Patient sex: M
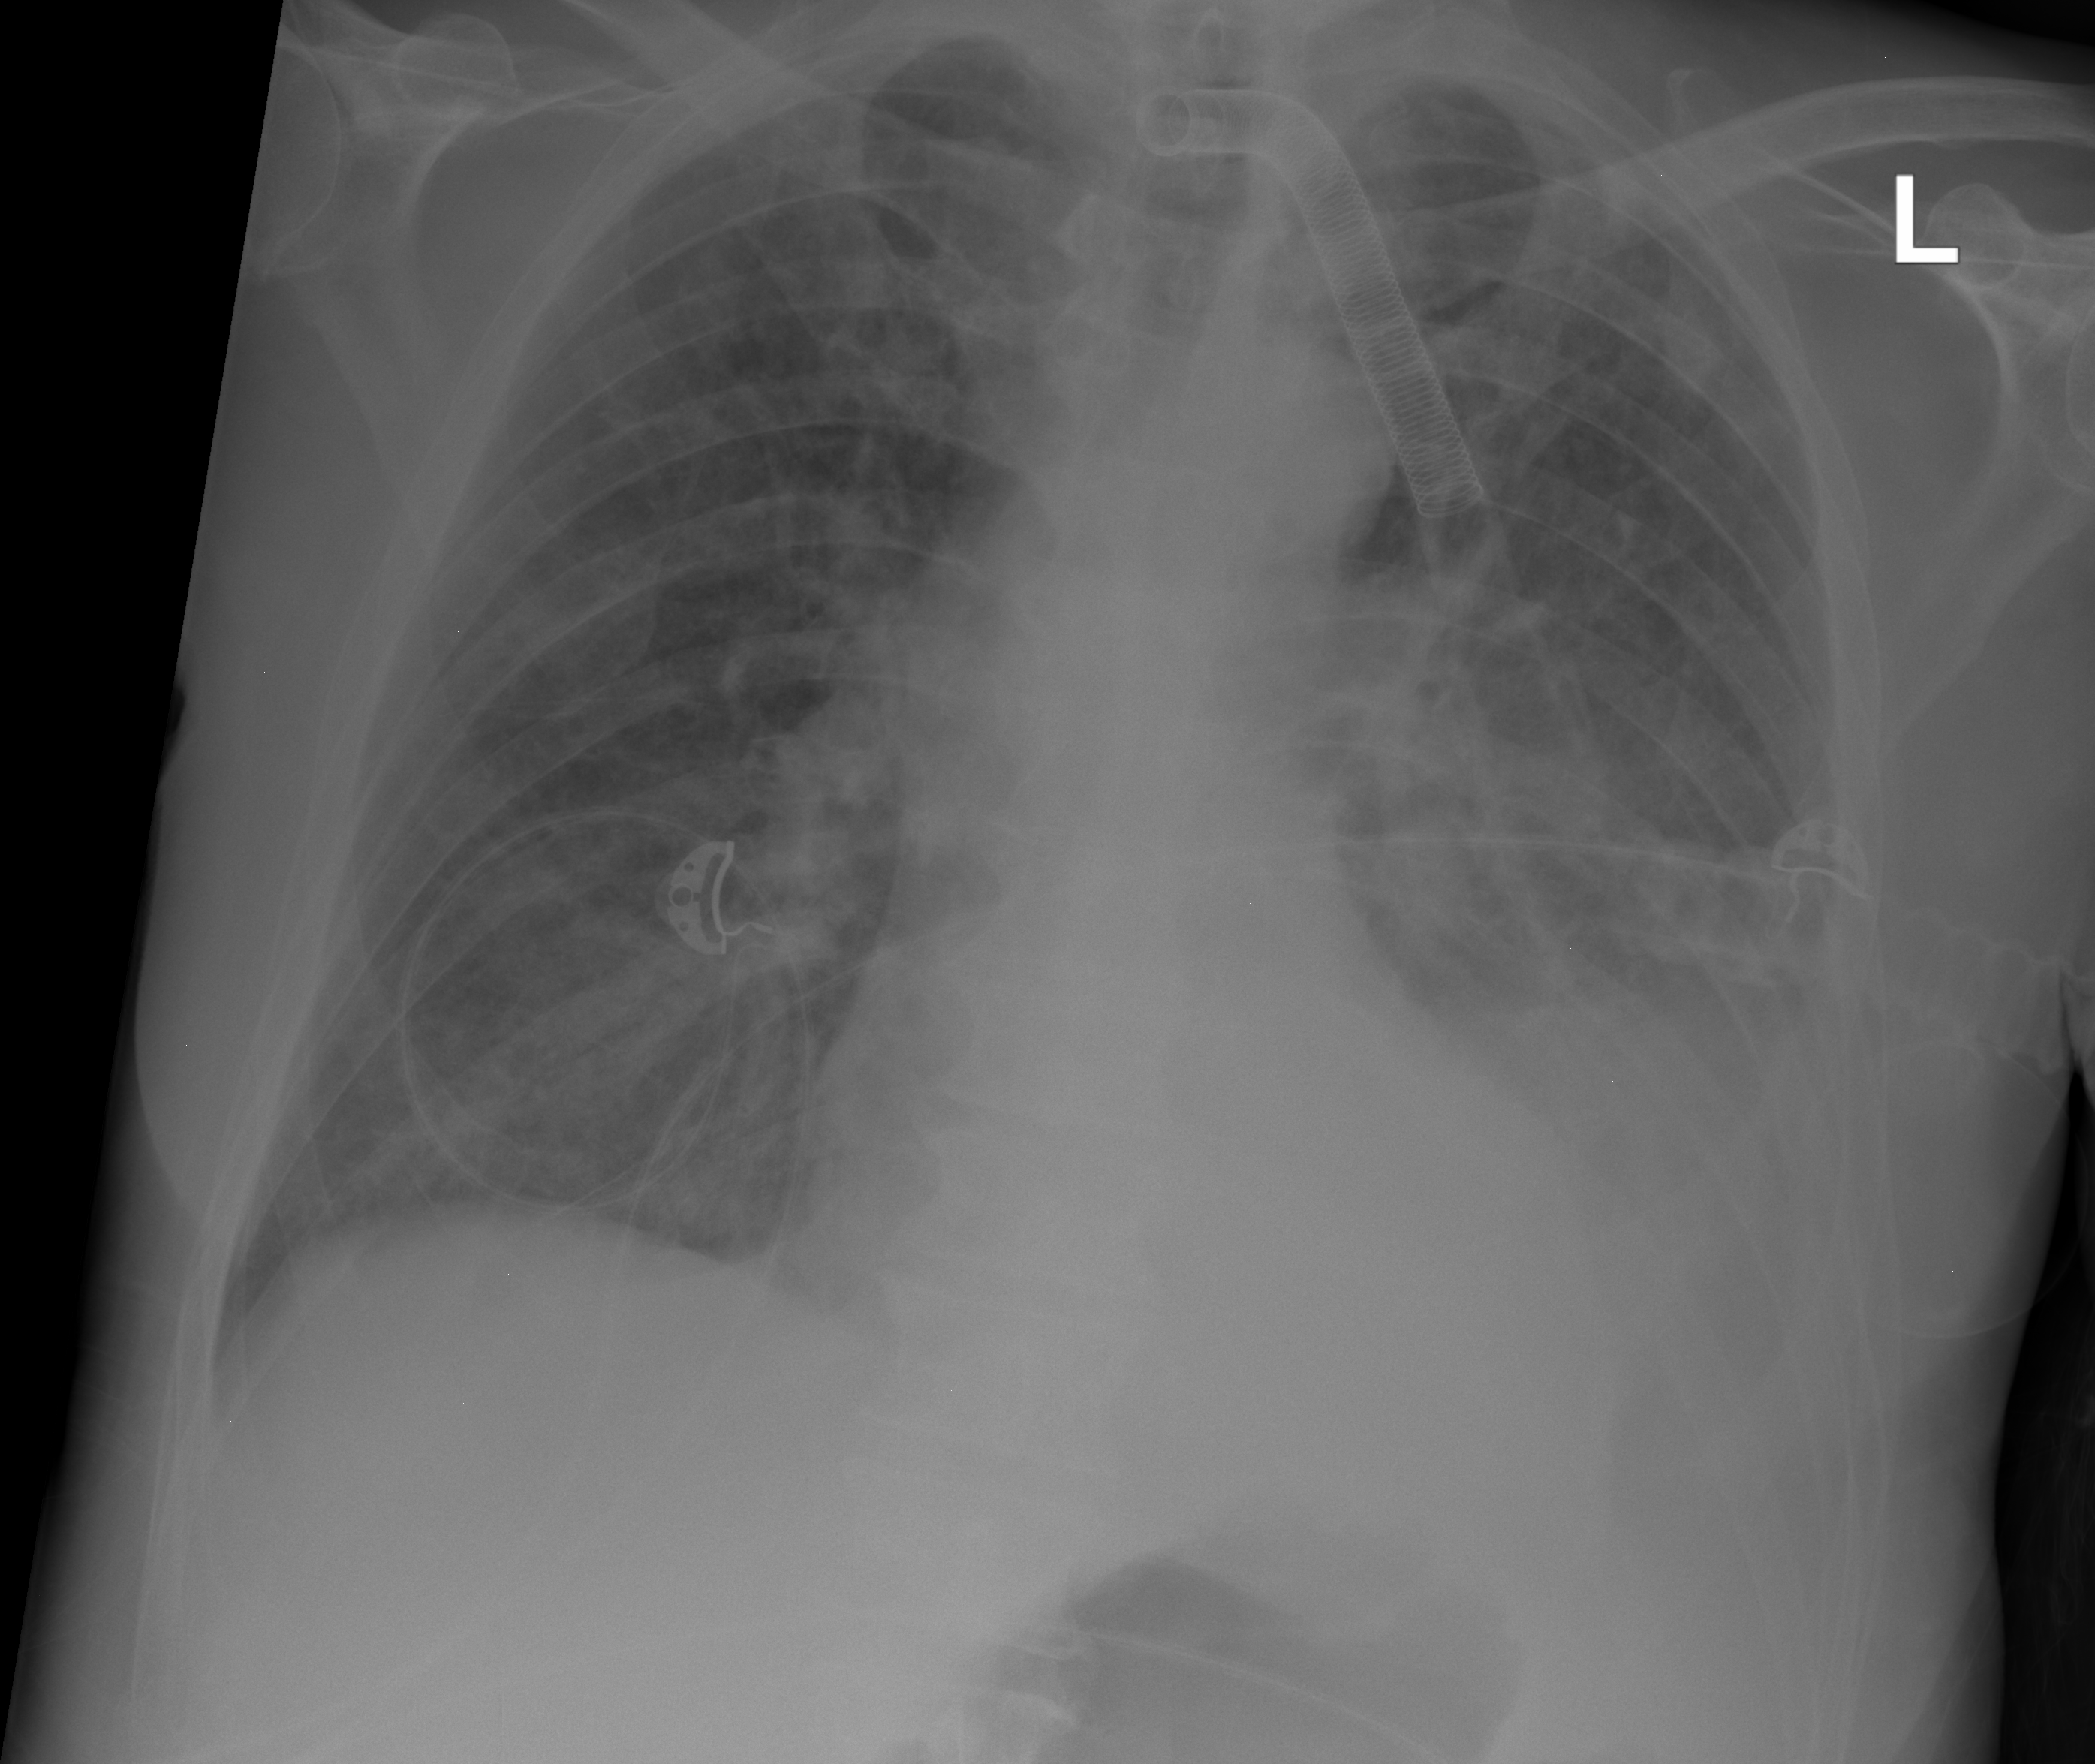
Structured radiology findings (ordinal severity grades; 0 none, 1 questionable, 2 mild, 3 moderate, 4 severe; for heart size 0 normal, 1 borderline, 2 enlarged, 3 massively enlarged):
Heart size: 0
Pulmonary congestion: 2
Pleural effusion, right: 1
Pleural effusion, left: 3
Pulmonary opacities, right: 2
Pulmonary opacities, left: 1
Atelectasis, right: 3
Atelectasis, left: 3